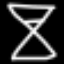
Label: hourglass